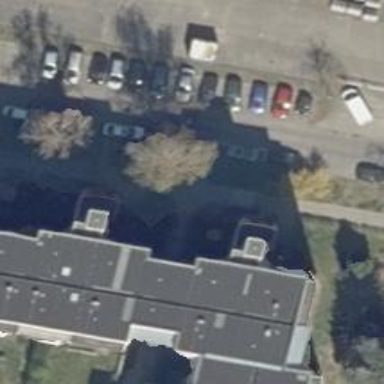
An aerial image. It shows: Sidewalk along the footway.